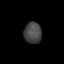
Tissue: skin
Cell type: Epithelial cells
Senescence score: 0.273
Nuclear area (px): 366
Mean DAPI intensity: 70.038